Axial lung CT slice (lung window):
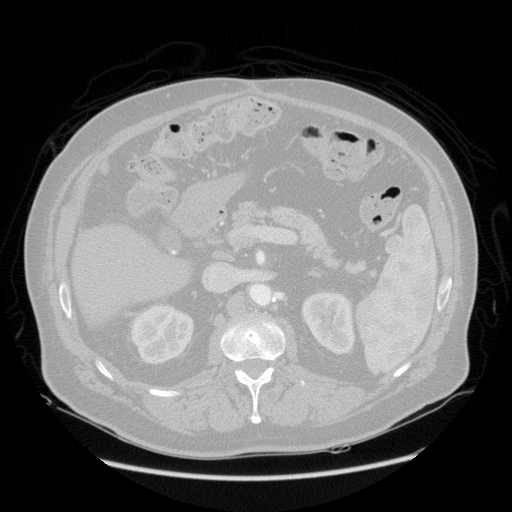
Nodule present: no